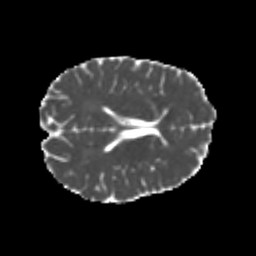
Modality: MD
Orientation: axial
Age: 24
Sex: male
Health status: healthy
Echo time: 0.074 s